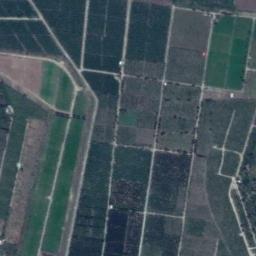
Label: rectangular_farmland